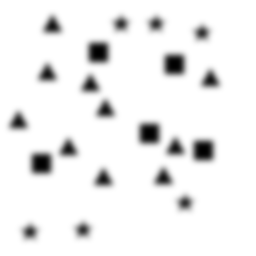
Squares: 5
Triangles: 10
Stars: 6
Total shapes: 21